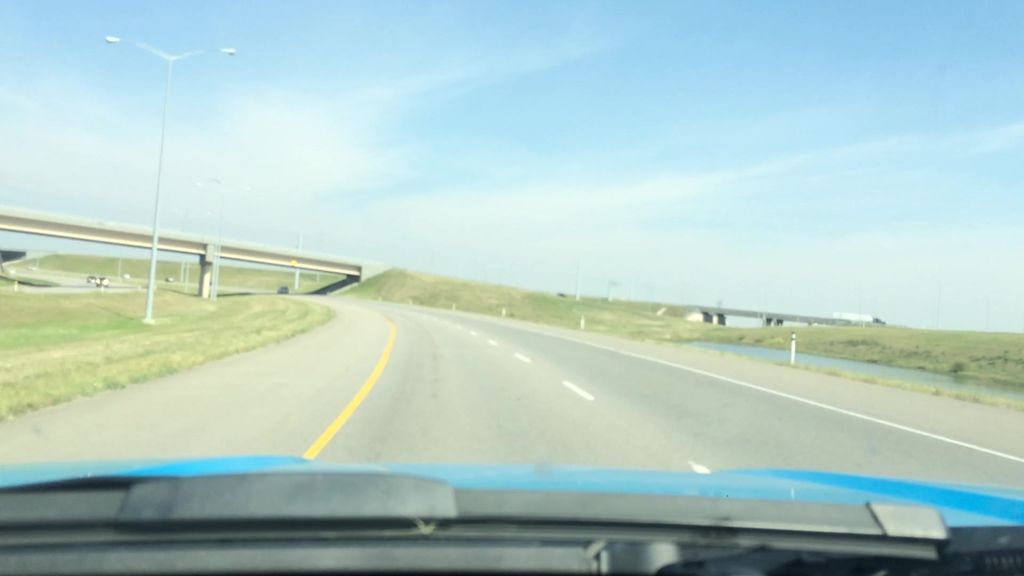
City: calgary